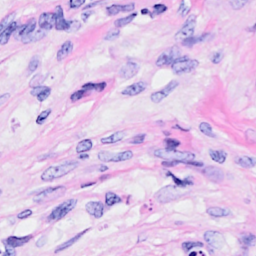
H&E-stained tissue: Breast